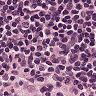
Metastatic tissue present: no